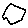
Label: hexagon